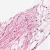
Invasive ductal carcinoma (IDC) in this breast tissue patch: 0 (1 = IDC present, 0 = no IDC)